Question: I am developing a sencha touch 2 app. My app should authenticate a user and load a dynamic dashboard according to user authorization (could be different menu icons for different users).
My question: which sencha touch 2 component is more suitable for dynamic dashboard (menu) creation? I guess my dashboard look like as shown in the following picture:

Can anyone help me? Thanks
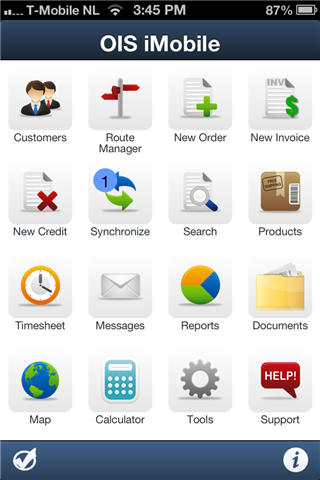
Answer: This is very much like thumbnail gallery/list shown in <URL> bundled with Sencha touch library in examples folder. As @TDeBailleul said this can be done with DataView but if you feel that is little tricky or touch you can use template approach easily.